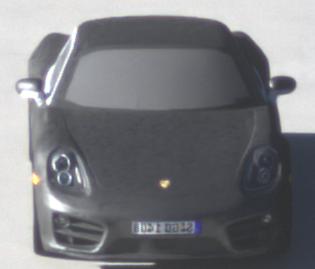
Make: Porsche
Model: Cayman
Detailed model: Cayman (981C)
Model produced from: 2013/03
Model produced until: 2014/04
Doors: 2
Color: gray
Road condition: dry road
Daytime: sunrise or sunset
Contrast: medium contrast